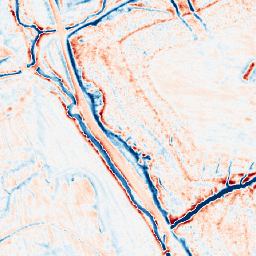
Category: edge_preserving
Decomposition family: anisotropic_diffusion
Decomposition parameters: iterations: 20
kappa: 30
gamma: 0.2
Upsampling method: nearest
Upsampling parameters: scale: 2
Upsampling scale: 2